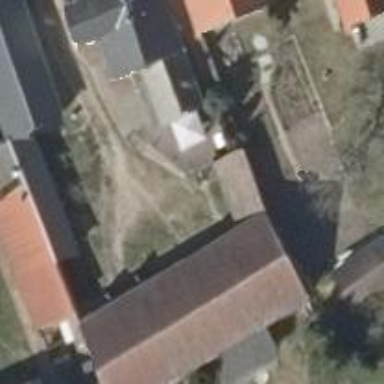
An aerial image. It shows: Shed building with gabled roof.